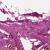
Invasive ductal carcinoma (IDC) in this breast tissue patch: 0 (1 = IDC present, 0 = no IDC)